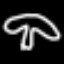
Label: mushroom